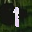
Label: 1